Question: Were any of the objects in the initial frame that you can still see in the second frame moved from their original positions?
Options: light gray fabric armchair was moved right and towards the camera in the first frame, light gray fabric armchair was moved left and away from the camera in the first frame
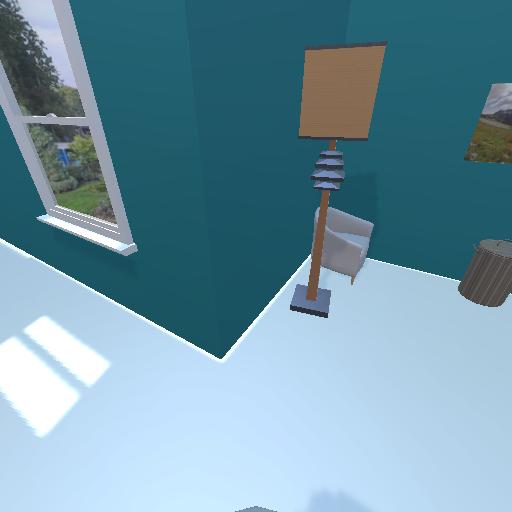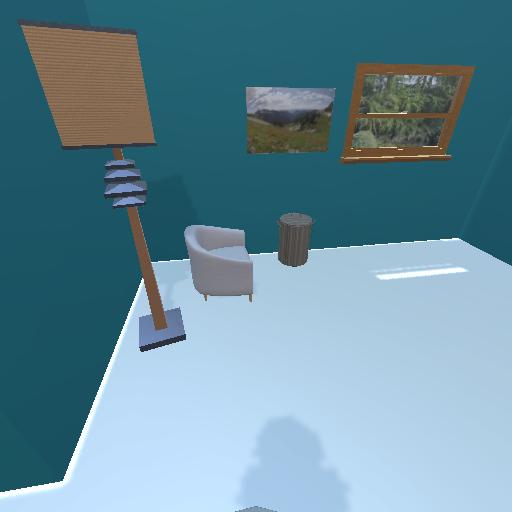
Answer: light gray fabric armchair was moved right and towards the camera in the first frame